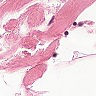
Metastatic tissue present: no